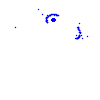
Particle: kaon